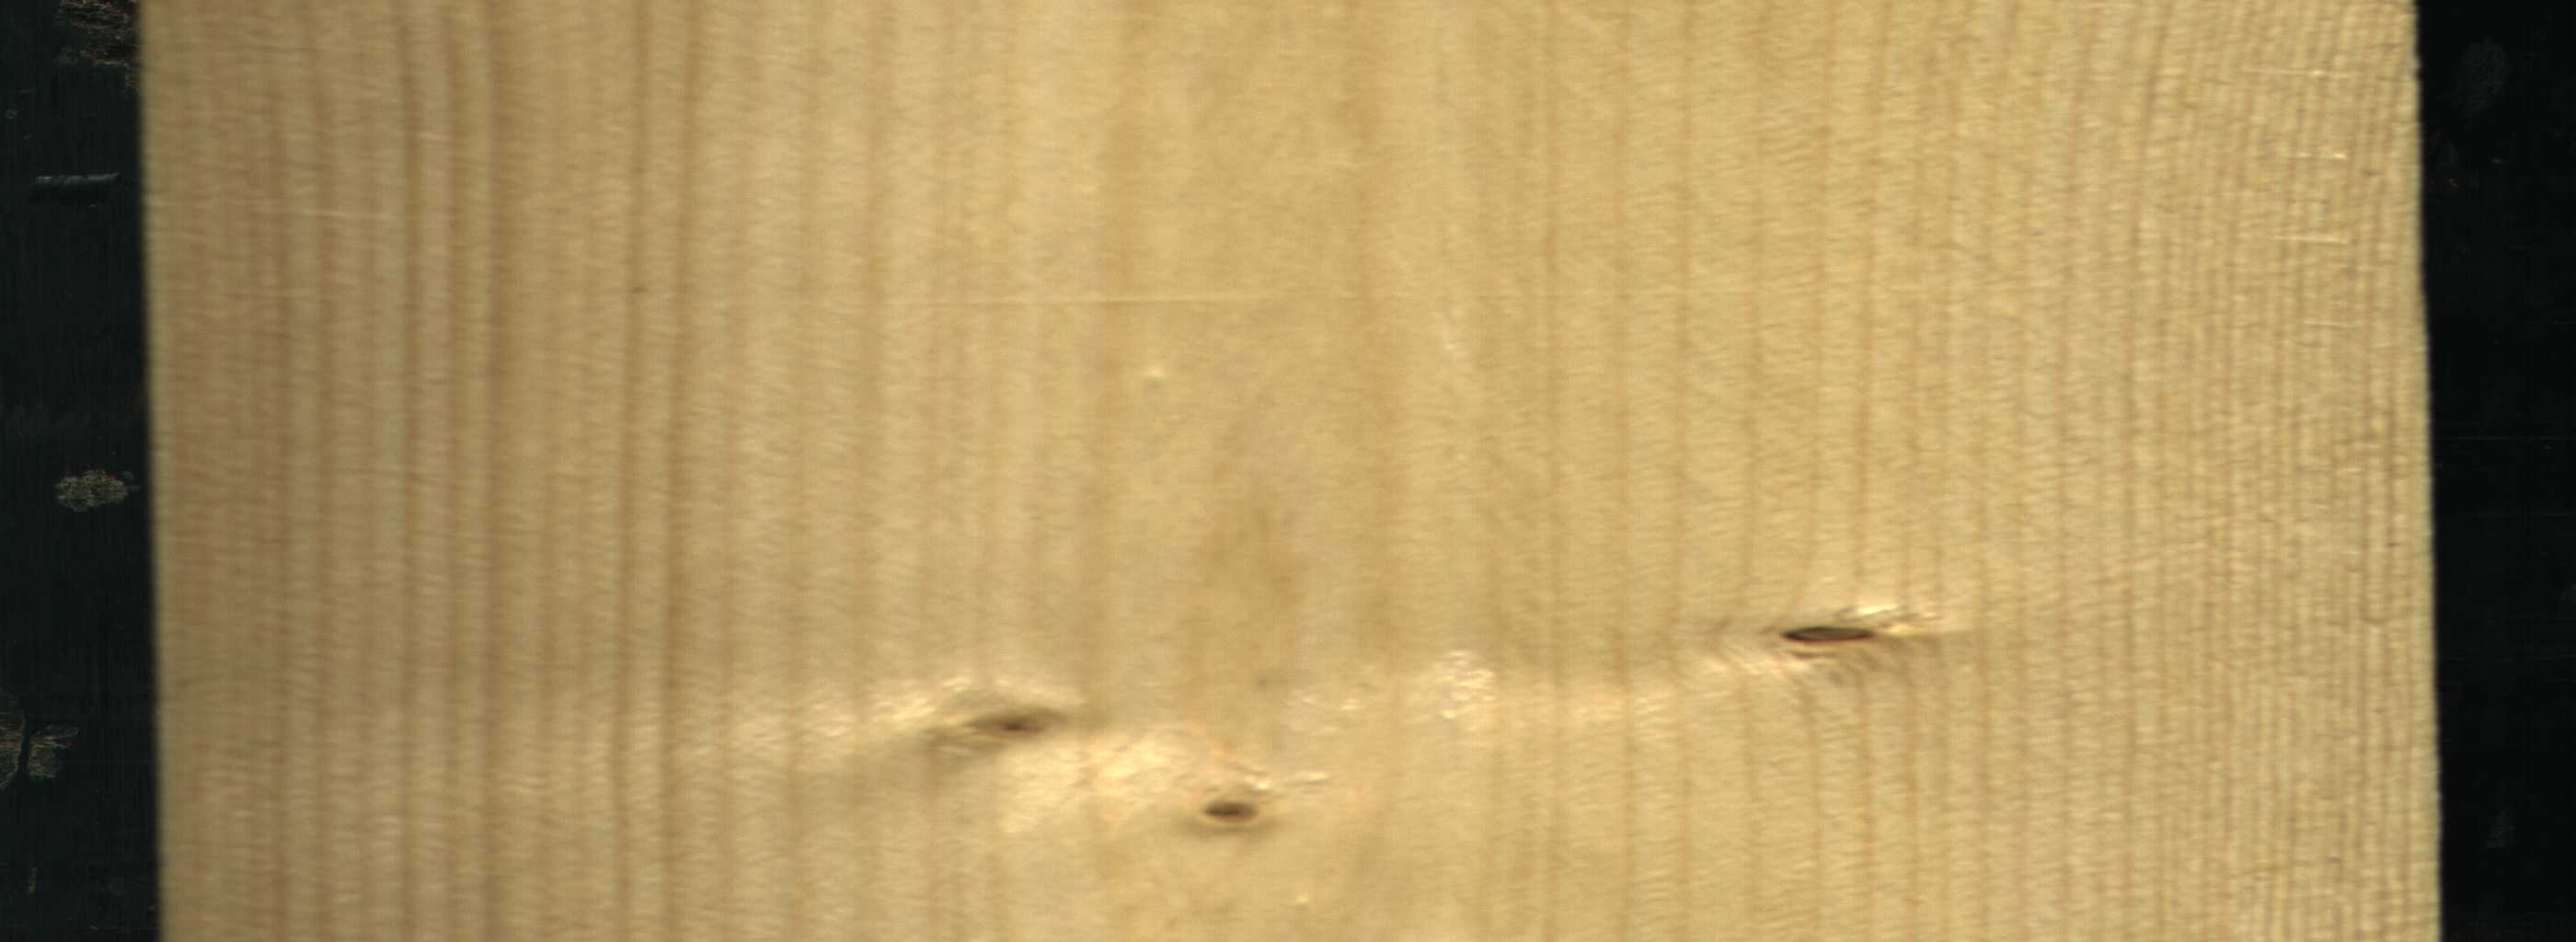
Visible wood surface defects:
Live_Knot
Live_Knot
Live_Knot